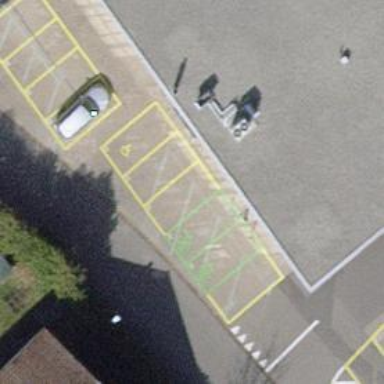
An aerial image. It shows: Charging station.